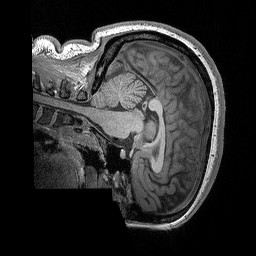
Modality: T1w
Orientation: sagittal
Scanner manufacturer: siemens
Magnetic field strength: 3 T
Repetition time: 2.3 s
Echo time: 0.00298 s